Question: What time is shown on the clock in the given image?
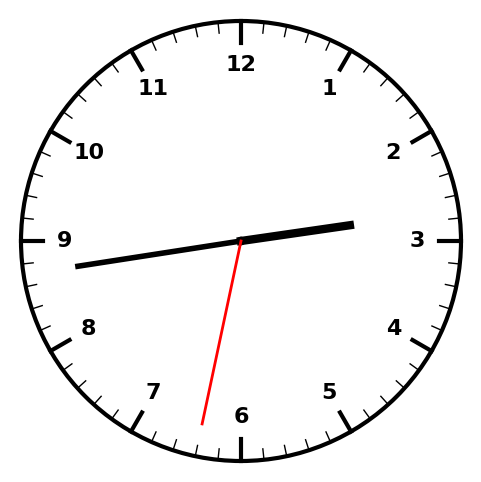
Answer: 02:43:32